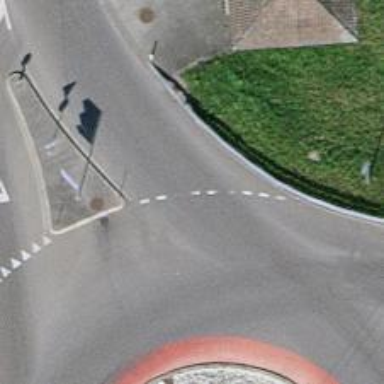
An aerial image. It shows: Primary road with asphalt surface.